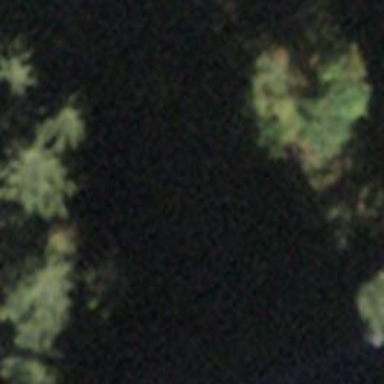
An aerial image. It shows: Forest area.